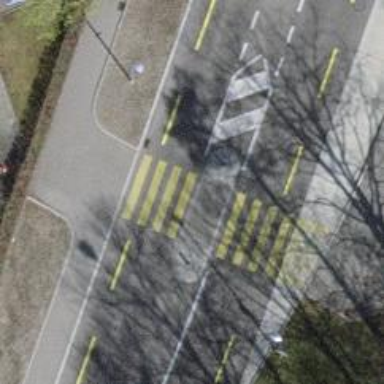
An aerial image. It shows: Uncontrolled zebra crossing with central island. The crossing is marked with zebra stripes.